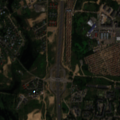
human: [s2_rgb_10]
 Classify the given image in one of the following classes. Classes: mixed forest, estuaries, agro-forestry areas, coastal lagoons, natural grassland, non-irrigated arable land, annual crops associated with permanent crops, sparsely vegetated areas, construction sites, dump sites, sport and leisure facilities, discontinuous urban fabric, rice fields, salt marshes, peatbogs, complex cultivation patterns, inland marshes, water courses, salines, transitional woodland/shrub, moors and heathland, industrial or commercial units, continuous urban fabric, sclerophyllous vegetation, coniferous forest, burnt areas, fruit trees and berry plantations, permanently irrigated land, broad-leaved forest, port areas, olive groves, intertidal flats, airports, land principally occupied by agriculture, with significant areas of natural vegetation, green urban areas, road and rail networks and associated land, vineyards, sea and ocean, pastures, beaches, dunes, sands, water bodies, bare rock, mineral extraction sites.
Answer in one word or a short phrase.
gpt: discontinuous urban fabric, industrial or commercial units, road and rail networks and associated land, green urban areas, land principally occupied by agriculture, with significant areas of natural vegetation